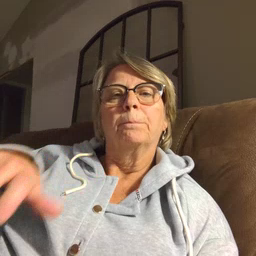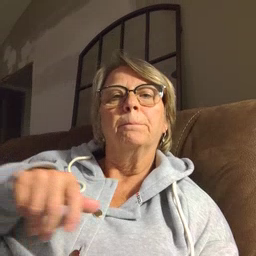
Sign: vacuum